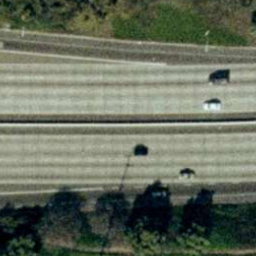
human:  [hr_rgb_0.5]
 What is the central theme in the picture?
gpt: freeway